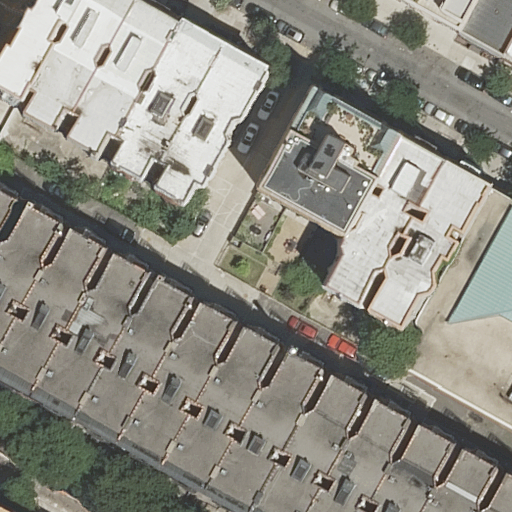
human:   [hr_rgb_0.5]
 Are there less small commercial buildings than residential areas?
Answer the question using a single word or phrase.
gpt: yes

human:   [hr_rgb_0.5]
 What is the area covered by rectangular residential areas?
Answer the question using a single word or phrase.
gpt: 4273m2

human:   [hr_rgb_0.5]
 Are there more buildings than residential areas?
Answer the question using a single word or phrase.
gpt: yes

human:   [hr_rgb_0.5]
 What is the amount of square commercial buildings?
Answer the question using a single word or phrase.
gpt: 0

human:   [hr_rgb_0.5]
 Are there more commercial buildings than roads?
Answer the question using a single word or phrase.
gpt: no

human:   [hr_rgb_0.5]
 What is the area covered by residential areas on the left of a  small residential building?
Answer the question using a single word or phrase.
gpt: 0m2

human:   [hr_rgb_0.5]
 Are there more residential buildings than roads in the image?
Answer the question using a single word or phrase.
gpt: yes

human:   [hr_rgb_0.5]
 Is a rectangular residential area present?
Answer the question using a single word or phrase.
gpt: yes

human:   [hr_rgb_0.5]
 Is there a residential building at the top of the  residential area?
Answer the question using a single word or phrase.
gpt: yes

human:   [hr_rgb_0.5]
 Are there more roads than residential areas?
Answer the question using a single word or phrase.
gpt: yes

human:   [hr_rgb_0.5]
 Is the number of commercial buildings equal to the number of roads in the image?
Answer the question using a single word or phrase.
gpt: no

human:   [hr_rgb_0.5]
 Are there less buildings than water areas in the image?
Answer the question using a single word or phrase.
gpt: no

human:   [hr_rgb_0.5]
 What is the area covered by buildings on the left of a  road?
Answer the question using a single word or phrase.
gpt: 2810m2

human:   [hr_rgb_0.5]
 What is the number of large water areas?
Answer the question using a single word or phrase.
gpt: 0

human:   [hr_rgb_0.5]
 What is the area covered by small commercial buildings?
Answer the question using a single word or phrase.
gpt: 0m2

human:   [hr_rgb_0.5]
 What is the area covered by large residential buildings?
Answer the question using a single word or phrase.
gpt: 646m2

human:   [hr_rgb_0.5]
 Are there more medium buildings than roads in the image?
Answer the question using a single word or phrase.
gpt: yes

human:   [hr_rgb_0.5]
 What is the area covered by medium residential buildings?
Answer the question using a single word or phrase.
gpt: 4651m2

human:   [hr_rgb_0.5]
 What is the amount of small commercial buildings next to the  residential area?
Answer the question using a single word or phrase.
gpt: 0

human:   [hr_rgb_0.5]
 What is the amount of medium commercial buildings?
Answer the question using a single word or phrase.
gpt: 0

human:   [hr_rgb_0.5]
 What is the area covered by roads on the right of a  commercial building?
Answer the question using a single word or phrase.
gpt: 0m2

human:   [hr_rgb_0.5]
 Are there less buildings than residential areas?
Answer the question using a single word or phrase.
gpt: no

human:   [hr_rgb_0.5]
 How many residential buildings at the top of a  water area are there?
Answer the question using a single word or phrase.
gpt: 0

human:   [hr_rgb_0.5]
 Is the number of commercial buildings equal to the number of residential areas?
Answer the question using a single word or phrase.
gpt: no

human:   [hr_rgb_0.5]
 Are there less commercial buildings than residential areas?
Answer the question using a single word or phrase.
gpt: yes

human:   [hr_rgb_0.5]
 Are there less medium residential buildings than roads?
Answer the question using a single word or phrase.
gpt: no

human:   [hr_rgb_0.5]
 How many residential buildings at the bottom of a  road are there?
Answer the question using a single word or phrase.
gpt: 17

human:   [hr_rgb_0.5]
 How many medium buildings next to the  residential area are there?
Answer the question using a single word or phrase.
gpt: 17

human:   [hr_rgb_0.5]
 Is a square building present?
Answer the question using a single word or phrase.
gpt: no

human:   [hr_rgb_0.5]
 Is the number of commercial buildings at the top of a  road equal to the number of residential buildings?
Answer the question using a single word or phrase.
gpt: no

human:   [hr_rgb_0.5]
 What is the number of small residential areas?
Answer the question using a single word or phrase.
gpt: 0

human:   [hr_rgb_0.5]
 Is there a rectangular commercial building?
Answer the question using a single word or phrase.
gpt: no

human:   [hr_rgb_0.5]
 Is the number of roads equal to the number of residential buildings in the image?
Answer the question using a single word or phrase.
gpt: no

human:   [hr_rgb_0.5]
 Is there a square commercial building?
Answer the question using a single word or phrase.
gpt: no

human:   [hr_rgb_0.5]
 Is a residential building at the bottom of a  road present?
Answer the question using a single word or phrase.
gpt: yes

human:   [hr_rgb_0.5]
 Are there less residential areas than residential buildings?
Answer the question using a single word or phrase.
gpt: yes

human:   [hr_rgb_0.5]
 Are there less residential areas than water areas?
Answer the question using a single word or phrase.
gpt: no